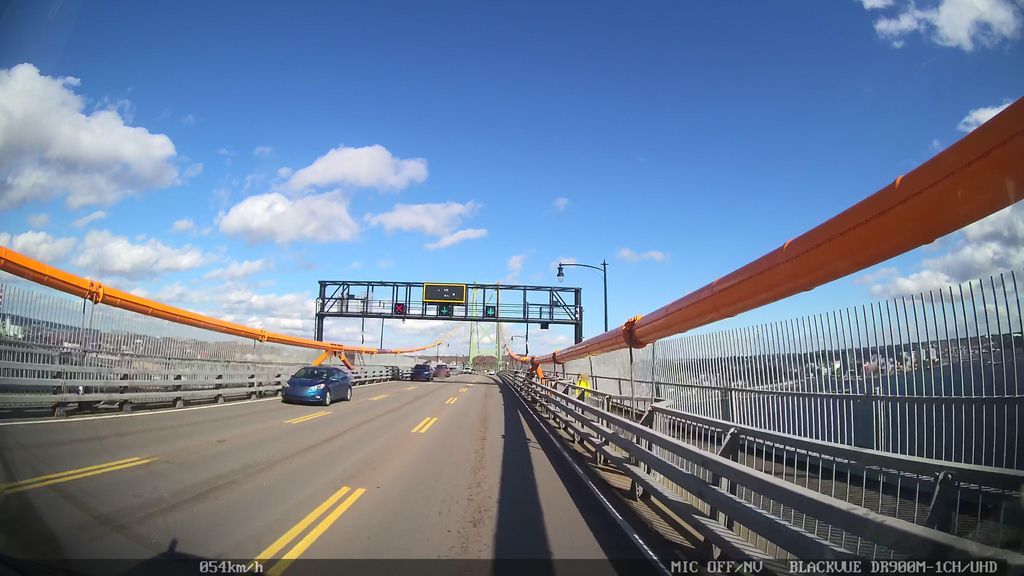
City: halifax